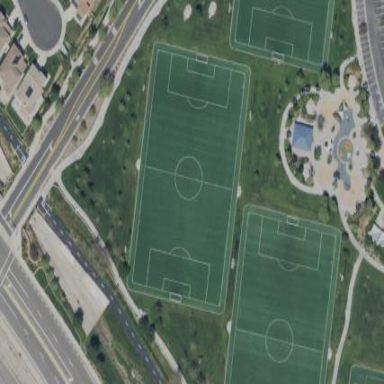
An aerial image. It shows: Artificial turf soccer pitch for leisure sport activities.